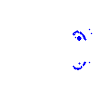
Particle: electron